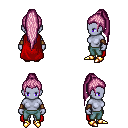
a pixel art fantasy rpg character, female body template, dark elf, purple skin, red cape, teal pants, pink extra-long topknot hairstyle, cloth bracers, gold boots, four views (front, back, left, right), 2x2 character sprite sheet, small pixel art, hard edges, no anti-aliasing